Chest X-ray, PA view. Patient: 63 years old, sex F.
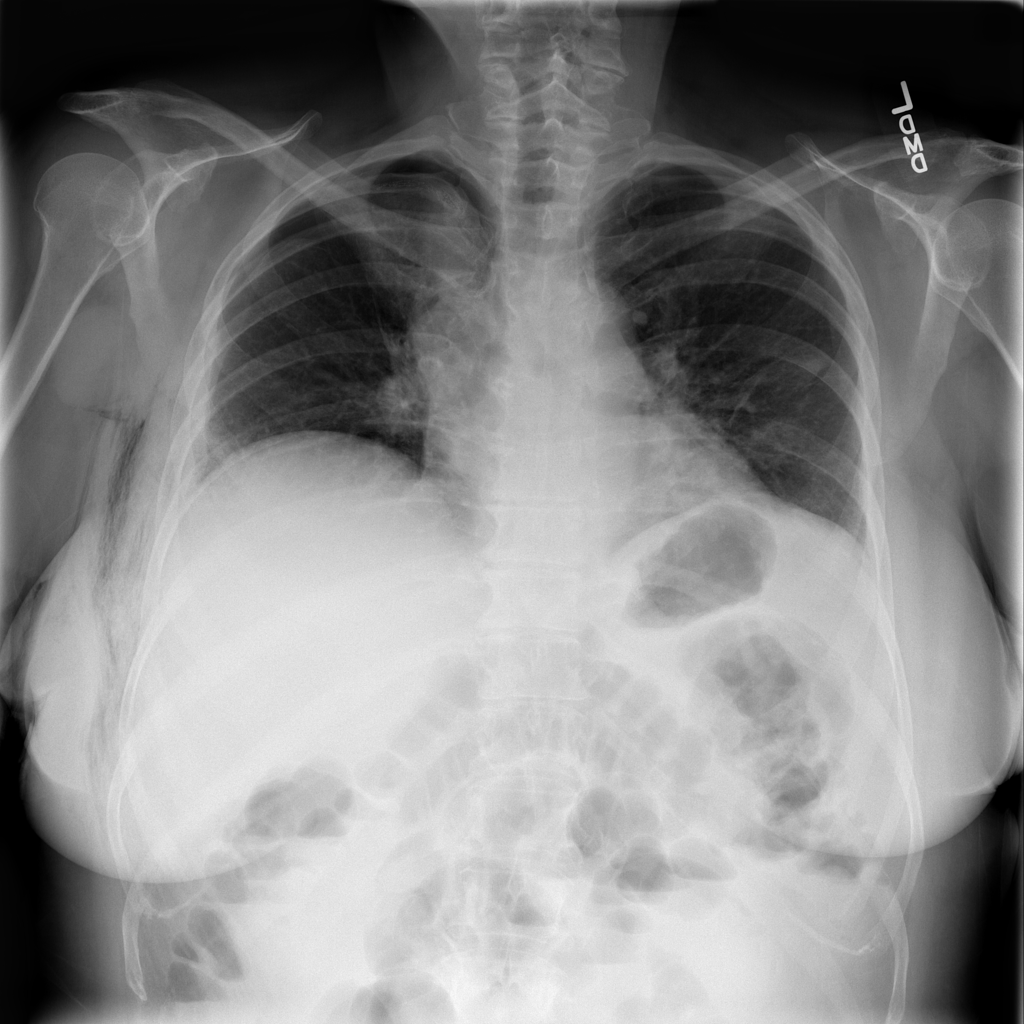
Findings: Atelectasis, Emphysema, Pneumothorax